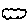
Label: cloud